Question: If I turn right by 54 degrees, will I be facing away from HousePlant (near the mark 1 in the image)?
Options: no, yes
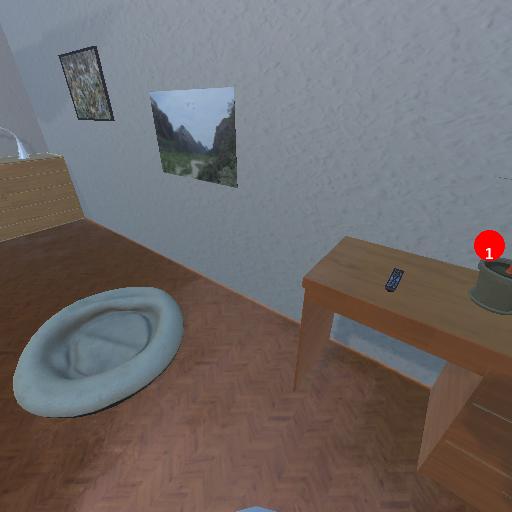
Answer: no